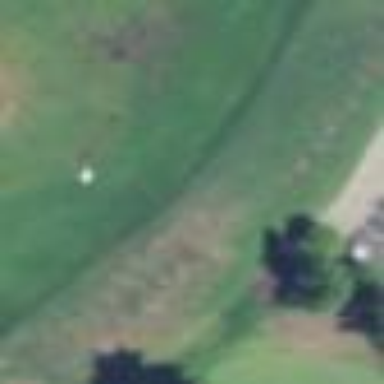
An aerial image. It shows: Golf tee.